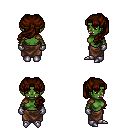
a pixel art fantasy rpg character, female body template, orc, green skin, leather shoulder armor, robe skirt, brown princess hairstyle, metal gloves, metal boots, four views (front, back, left, right), 2x2 character sprite sheet, small pixel art, hard edges, no anti-aliasing